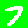
Digit: 7